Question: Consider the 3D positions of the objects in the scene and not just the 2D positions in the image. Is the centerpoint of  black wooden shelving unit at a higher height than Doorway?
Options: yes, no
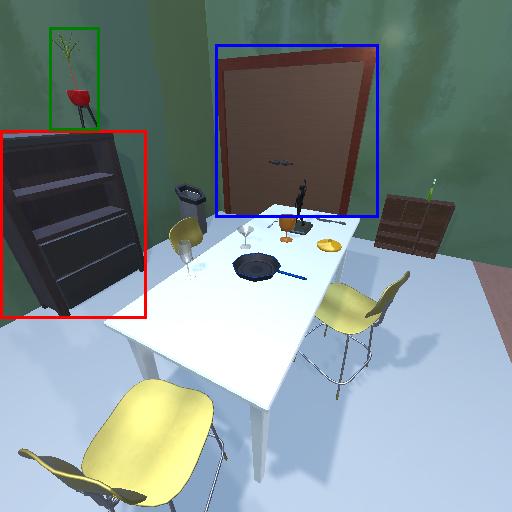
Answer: yes